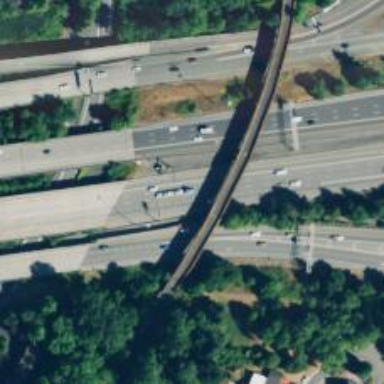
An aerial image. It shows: Motorway junction.